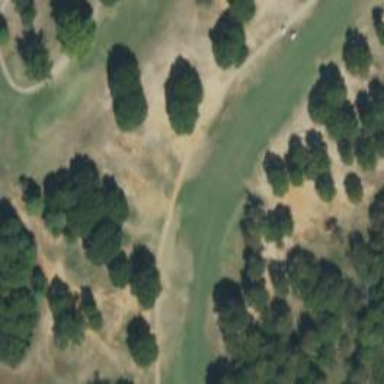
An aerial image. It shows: Golf hole.